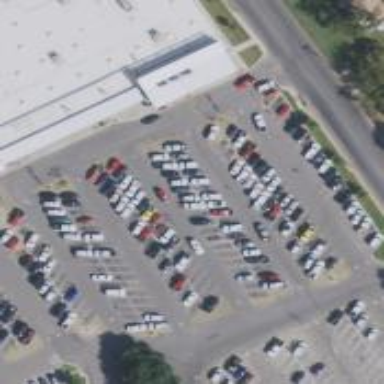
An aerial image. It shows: Parking space is available.